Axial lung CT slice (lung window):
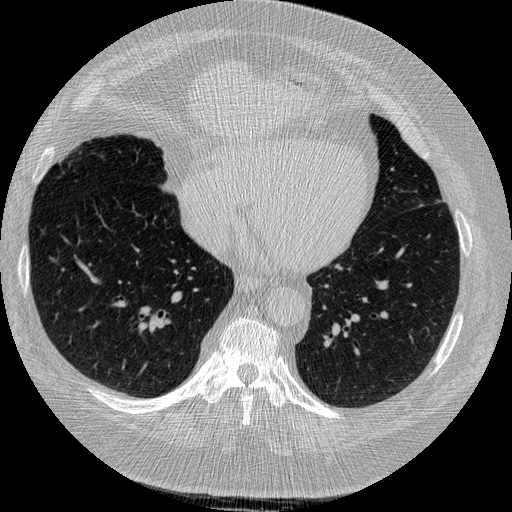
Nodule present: no